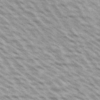
Label: not_dusty